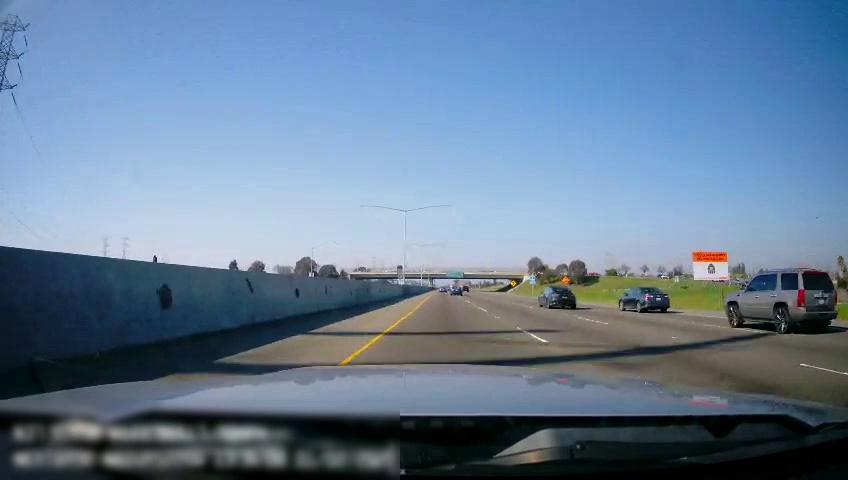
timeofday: Day
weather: Sunny
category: Drivable Space
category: Vehicles | Car
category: Vehicles | SUV
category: Vehicles | Car
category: Vehicles | Car
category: Lanes | Current Lane
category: Lanes | Current Lane
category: Lanes | Alternate Lane
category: Lanes | Alternate Lane
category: Lanes | Alternate Lane